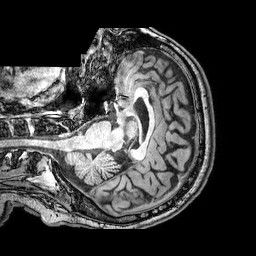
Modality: T1w
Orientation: axial
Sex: male
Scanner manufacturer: philips
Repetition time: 0.008096 s
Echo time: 0.0037 s